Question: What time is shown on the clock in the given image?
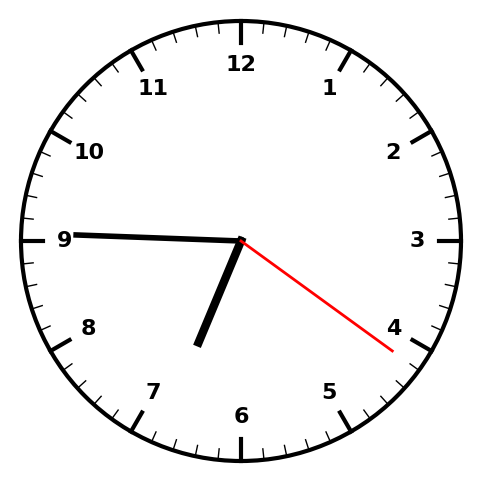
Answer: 06:45:21